Aerial crown-view tile of a tropical tree (Barro Colorado Island, Panama), acquired 20240918:
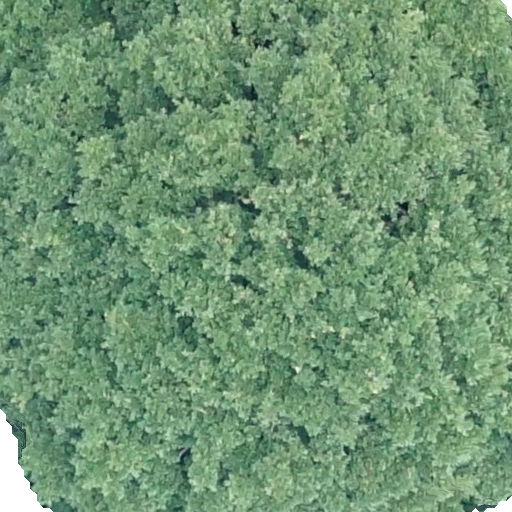
Species: Ficus obtusifolia
GBIF accepted scientific name: Ficus obtusifolia
Crown area: 680.167 m²